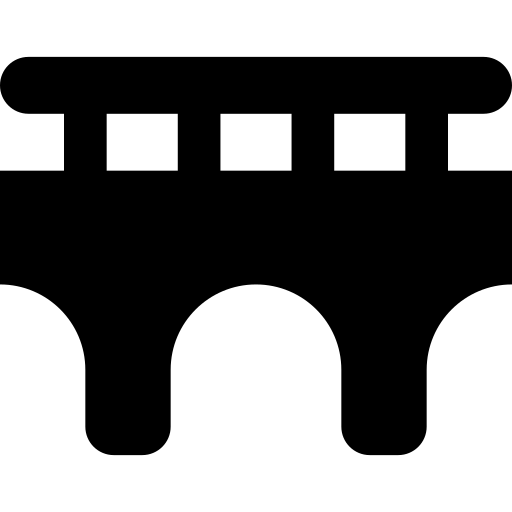
Tags: icon, FontAwesome, fa-icon, solid, bridge